RGB frame:
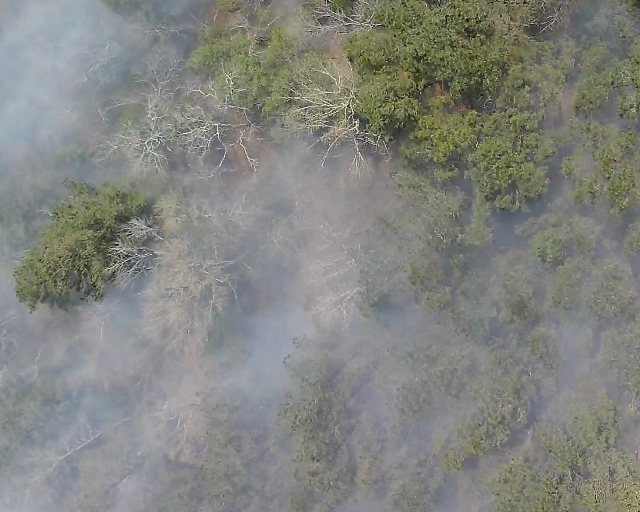
Thermal frame:
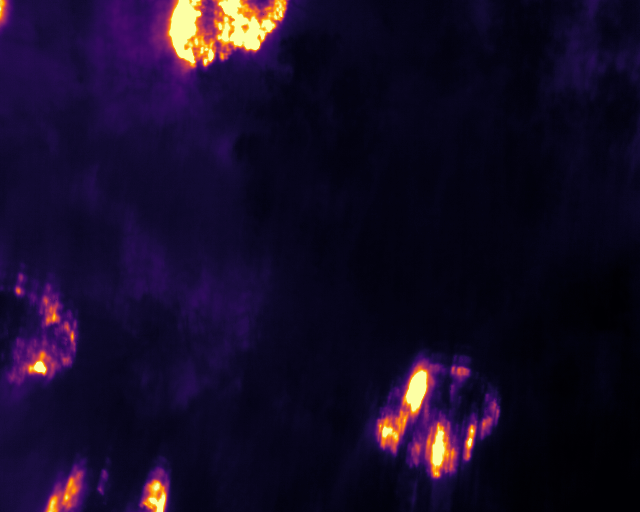
Captured: 2026-02-26 02:30:24
Pixels at or above 80 °C: 7251 (fraction of frame: 0.02213)